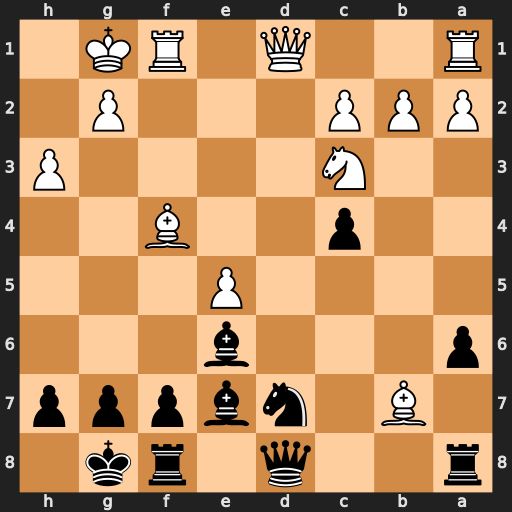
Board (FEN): r2q1rk1/1B1nbppp/p3b3/4P3/2p2B2/2N4P/PPP3P1/R2Q1RK1
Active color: b
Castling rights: -
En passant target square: -
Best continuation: Qb6+ Kh2 Qxb7